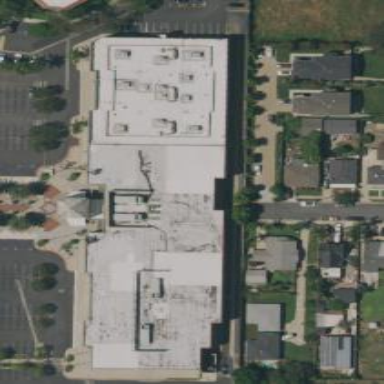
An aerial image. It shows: Cinema building.